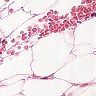
Metastatic tissue present: no